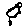
Label: bird